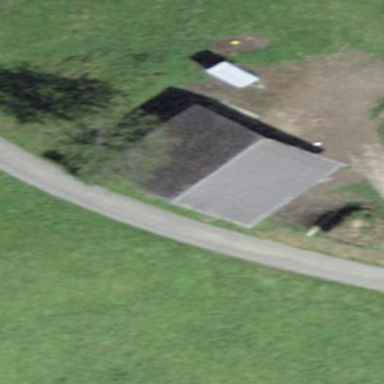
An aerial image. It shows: Farm auxiliary building with gabled roof.